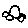
Label: car